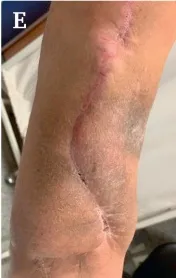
Case 5. (E) Two weeks post-operative.
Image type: medical_photograph (skin_photograph)